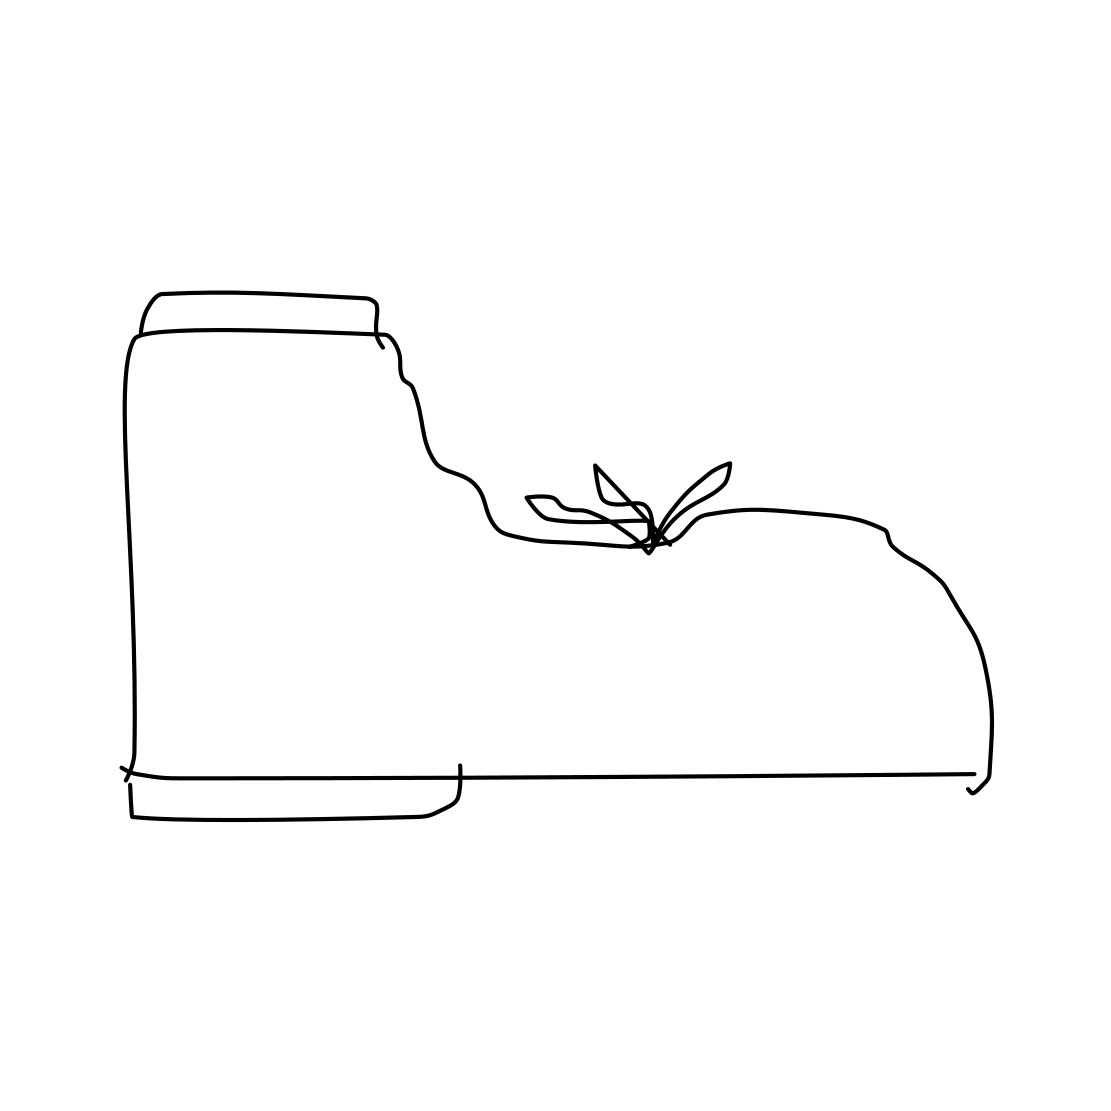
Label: shoe